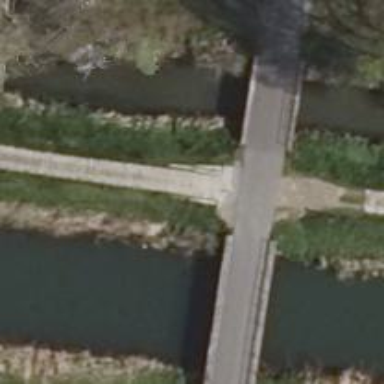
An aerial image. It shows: Asphalt track road with bridge. The track type is grade1.